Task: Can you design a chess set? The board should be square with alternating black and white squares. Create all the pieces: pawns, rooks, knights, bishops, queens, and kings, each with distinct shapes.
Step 2247:
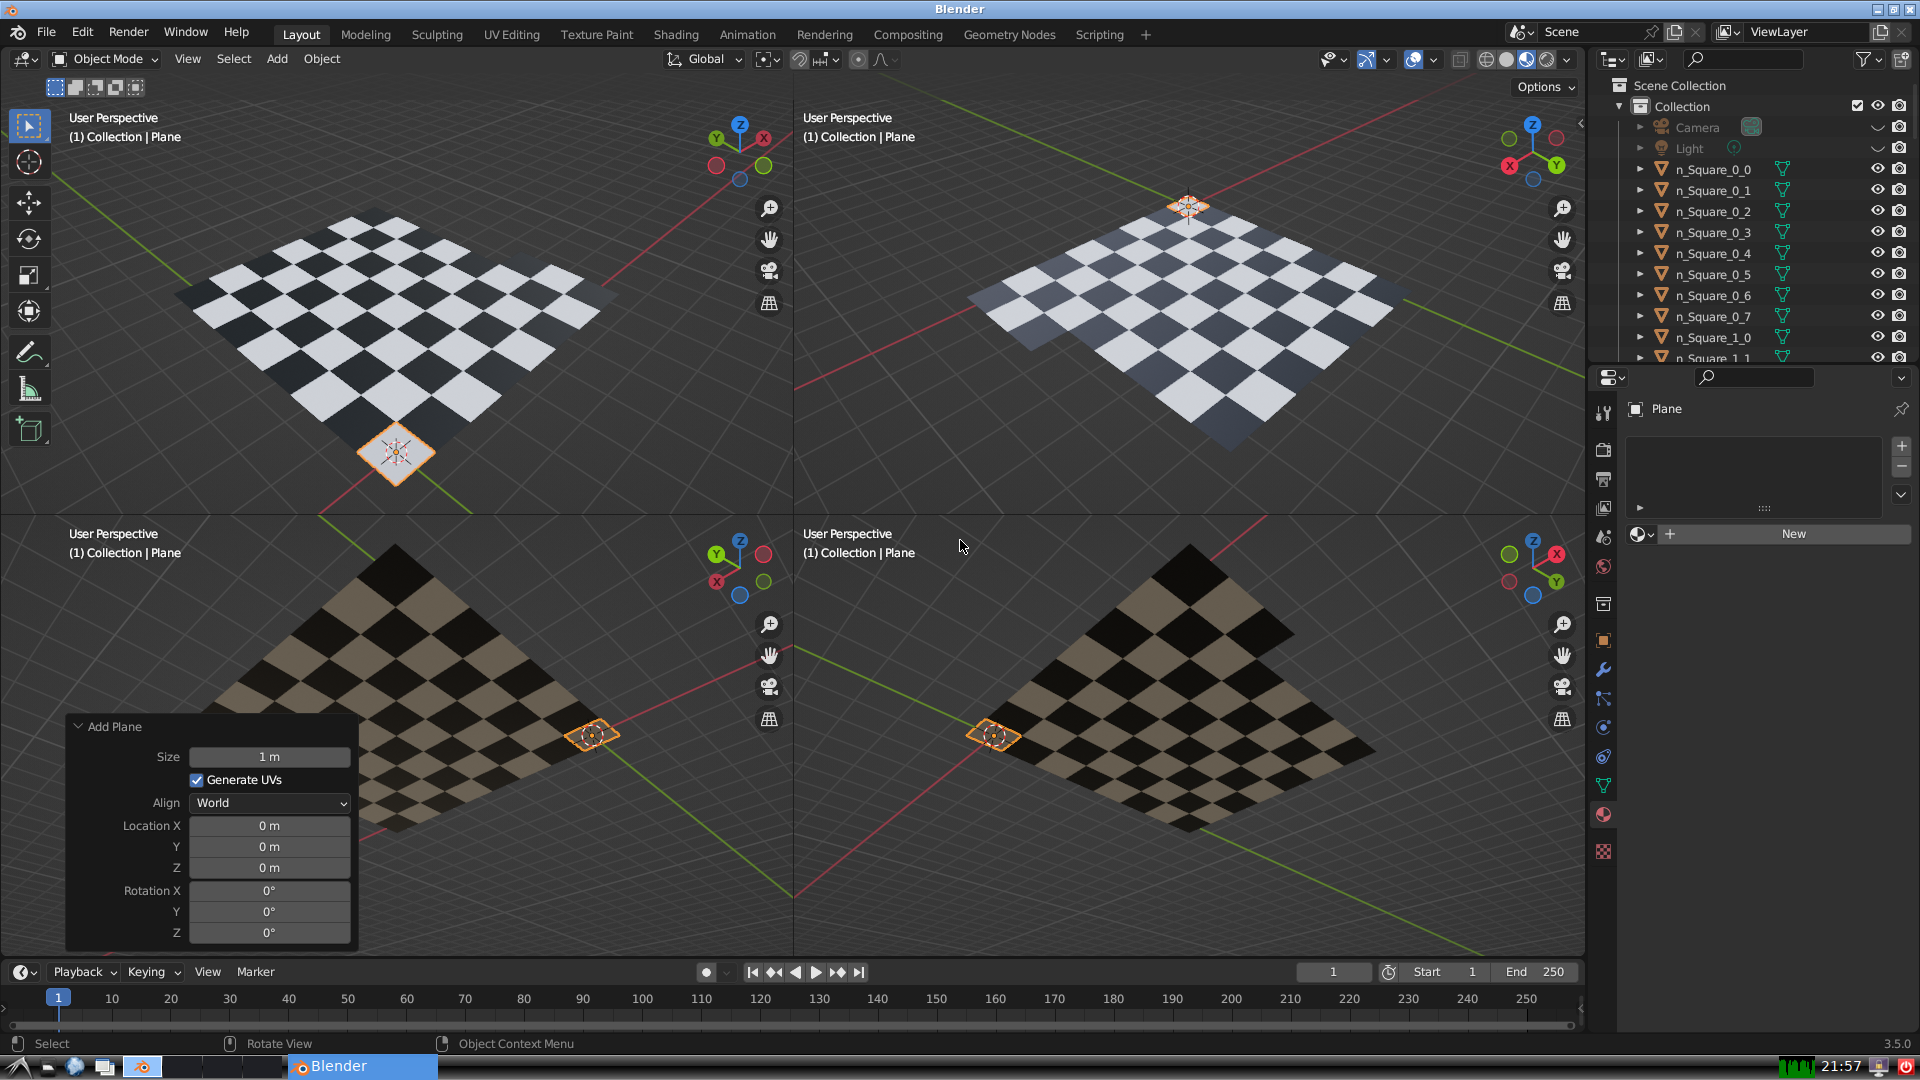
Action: {"mouse_move": [270, 826]}